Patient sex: F
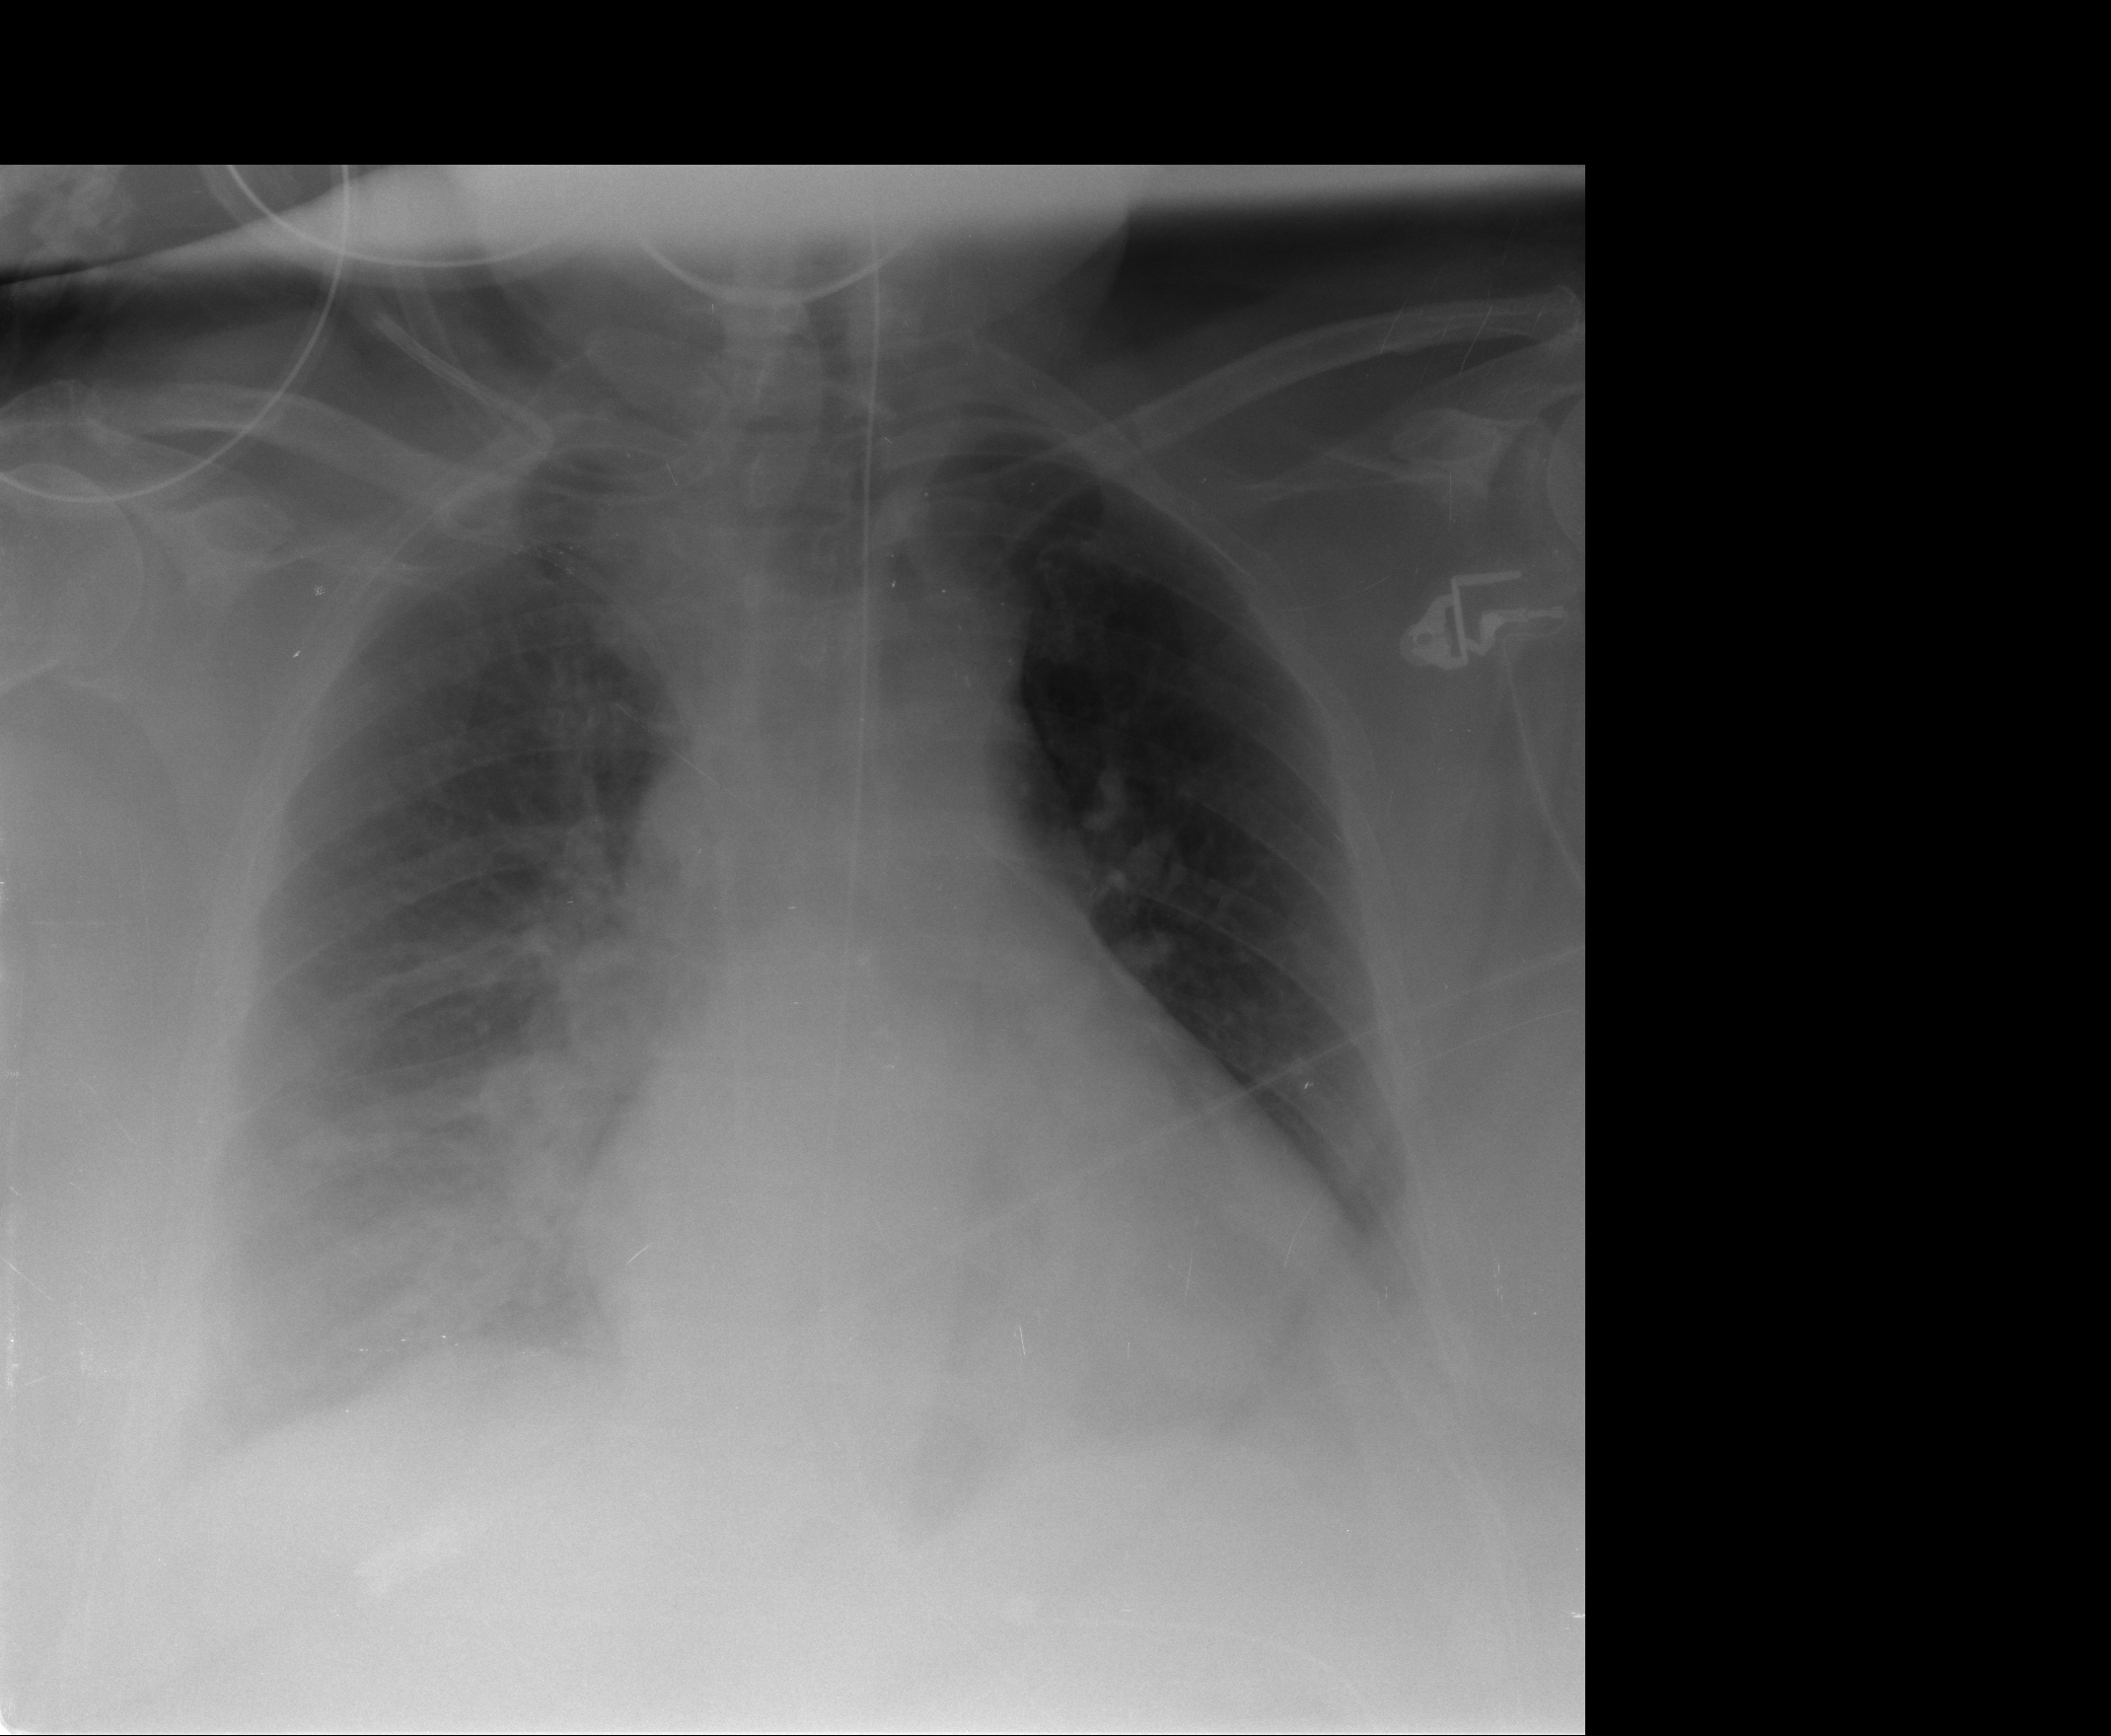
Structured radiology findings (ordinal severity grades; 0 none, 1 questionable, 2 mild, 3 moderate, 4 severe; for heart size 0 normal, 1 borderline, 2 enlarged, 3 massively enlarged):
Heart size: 1
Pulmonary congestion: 0
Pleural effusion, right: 2
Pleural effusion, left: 1
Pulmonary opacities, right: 0
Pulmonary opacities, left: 0
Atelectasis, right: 2
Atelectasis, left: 2